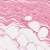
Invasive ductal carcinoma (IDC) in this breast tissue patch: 0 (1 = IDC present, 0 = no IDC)